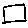
Label: square